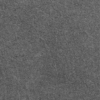
Label: dusty